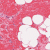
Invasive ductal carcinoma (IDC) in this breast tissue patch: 0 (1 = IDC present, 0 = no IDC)